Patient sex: M
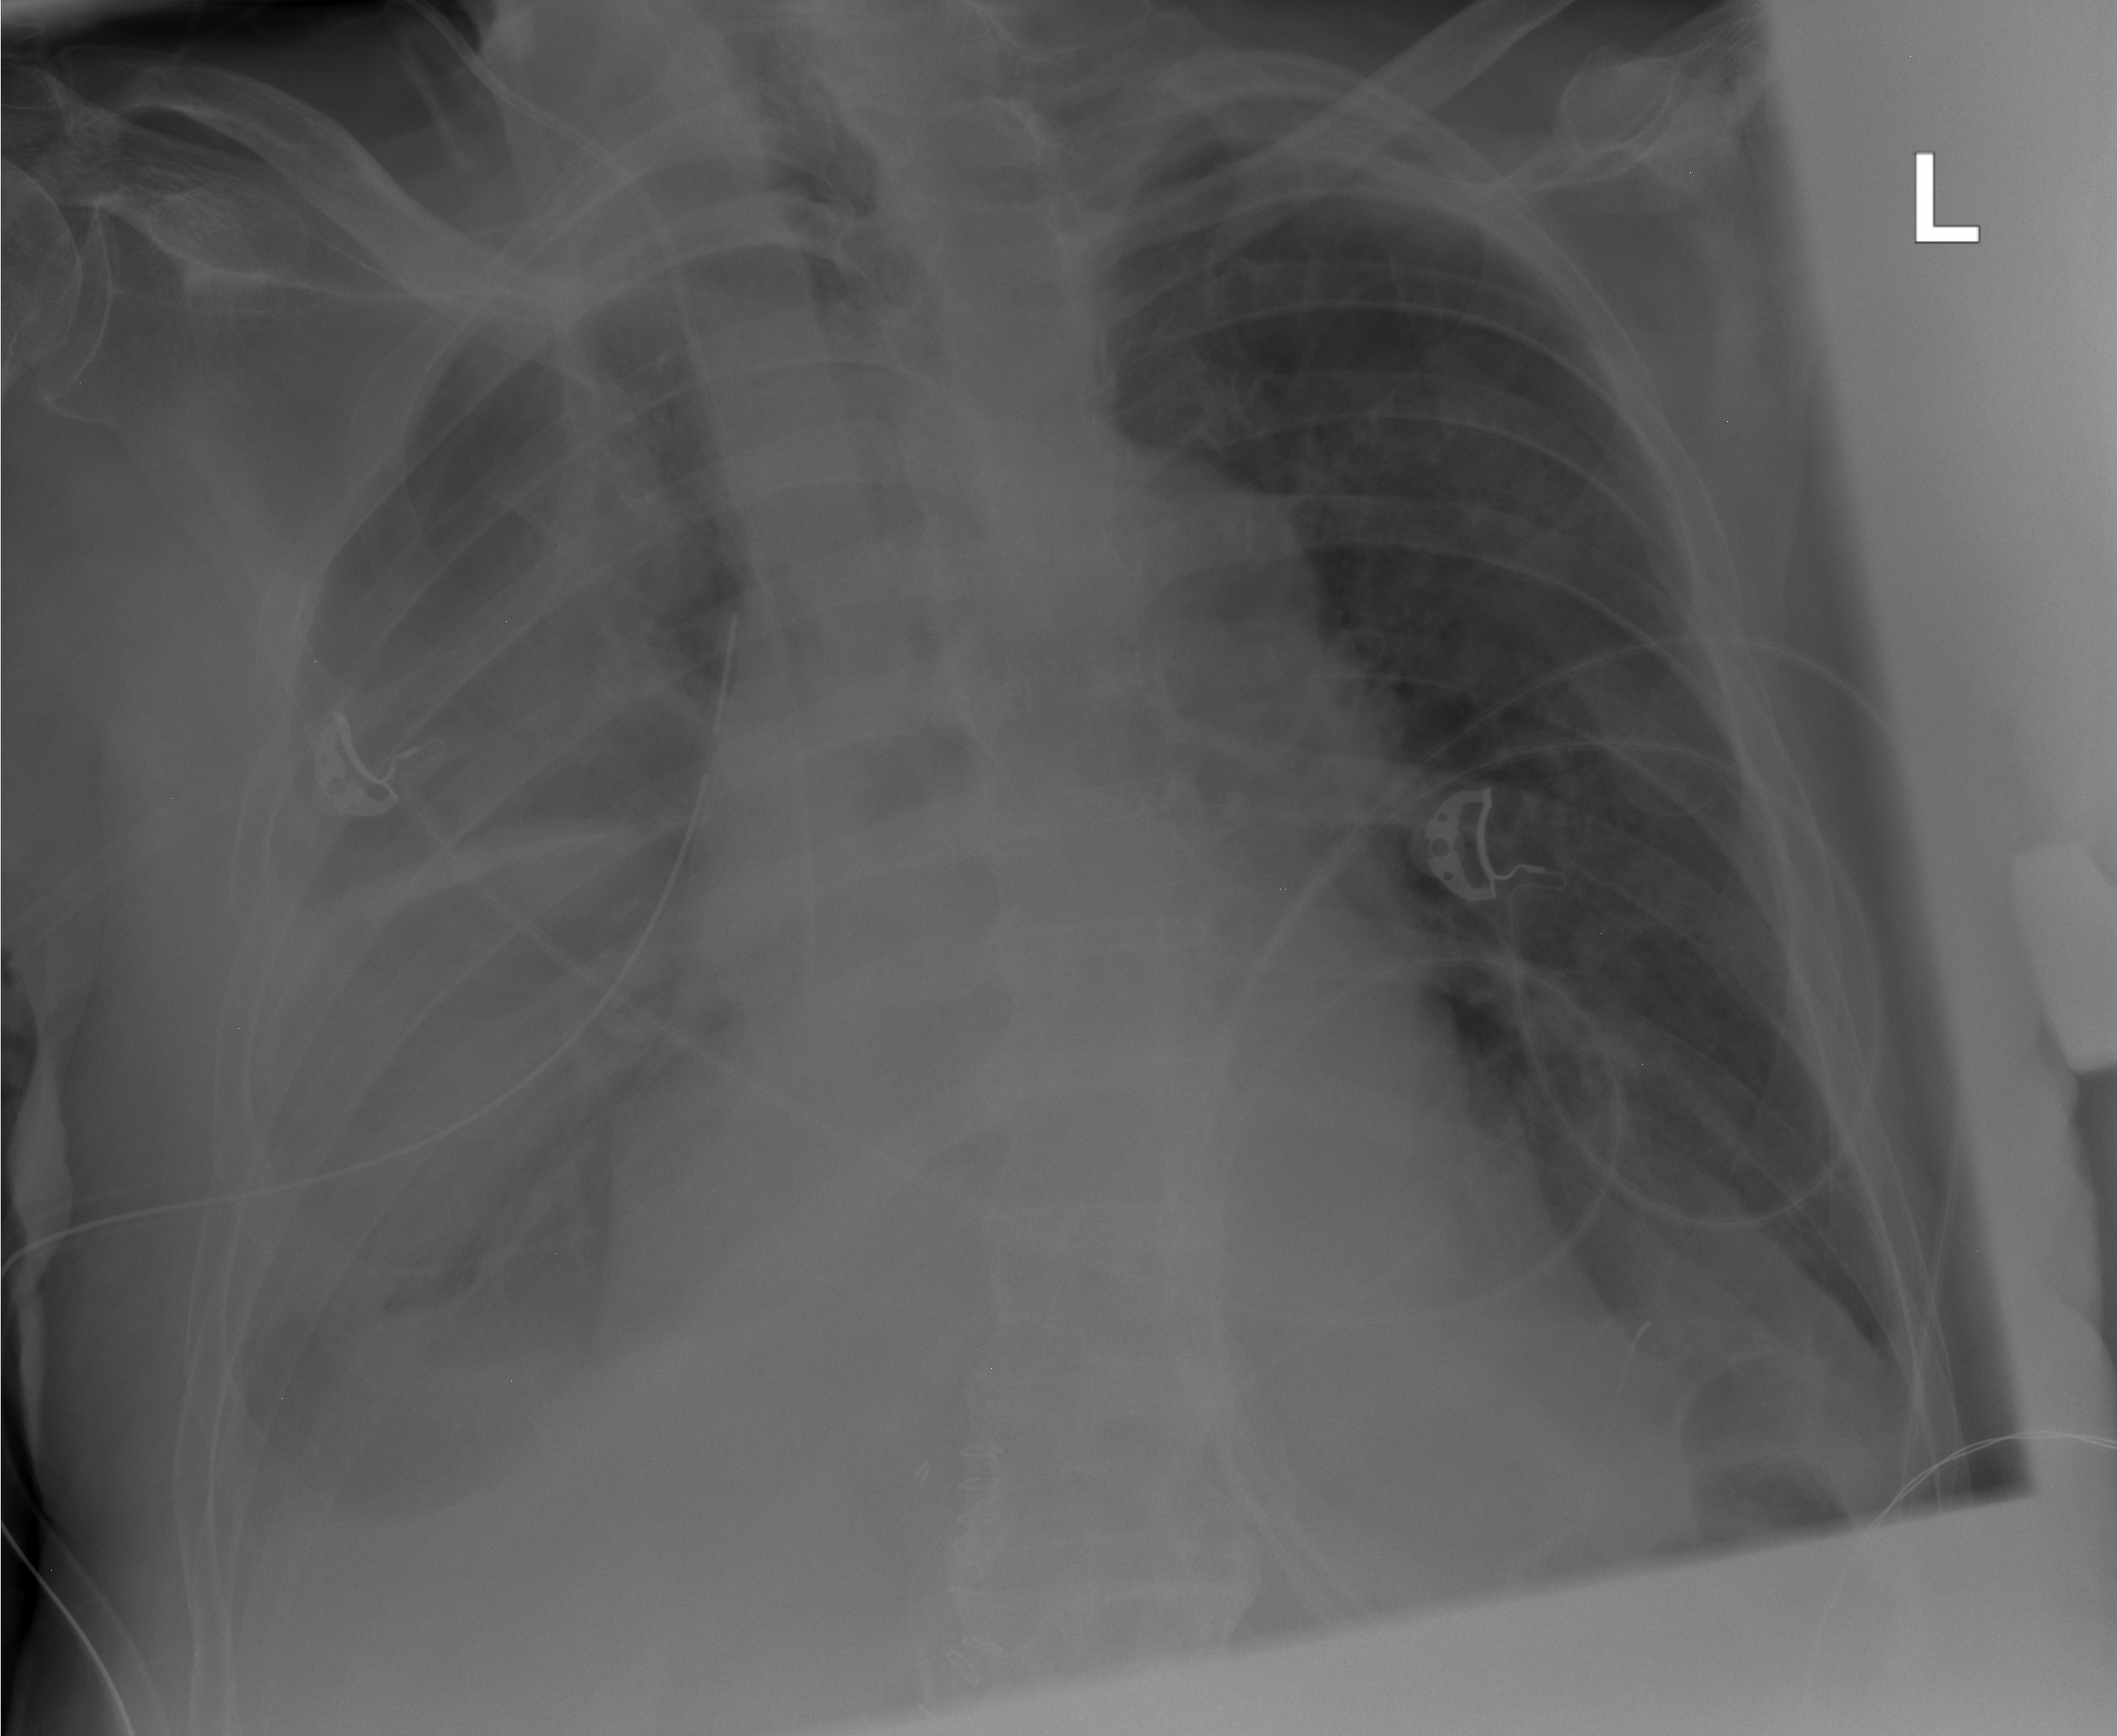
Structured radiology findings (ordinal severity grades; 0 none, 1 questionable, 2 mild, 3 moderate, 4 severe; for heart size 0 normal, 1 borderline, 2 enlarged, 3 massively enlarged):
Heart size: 1
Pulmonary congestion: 0
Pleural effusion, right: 3
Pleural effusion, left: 1
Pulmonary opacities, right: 0
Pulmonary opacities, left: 2
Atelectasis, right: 3
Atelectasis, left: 1